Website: crate-barrel
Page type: stored-credit-cards
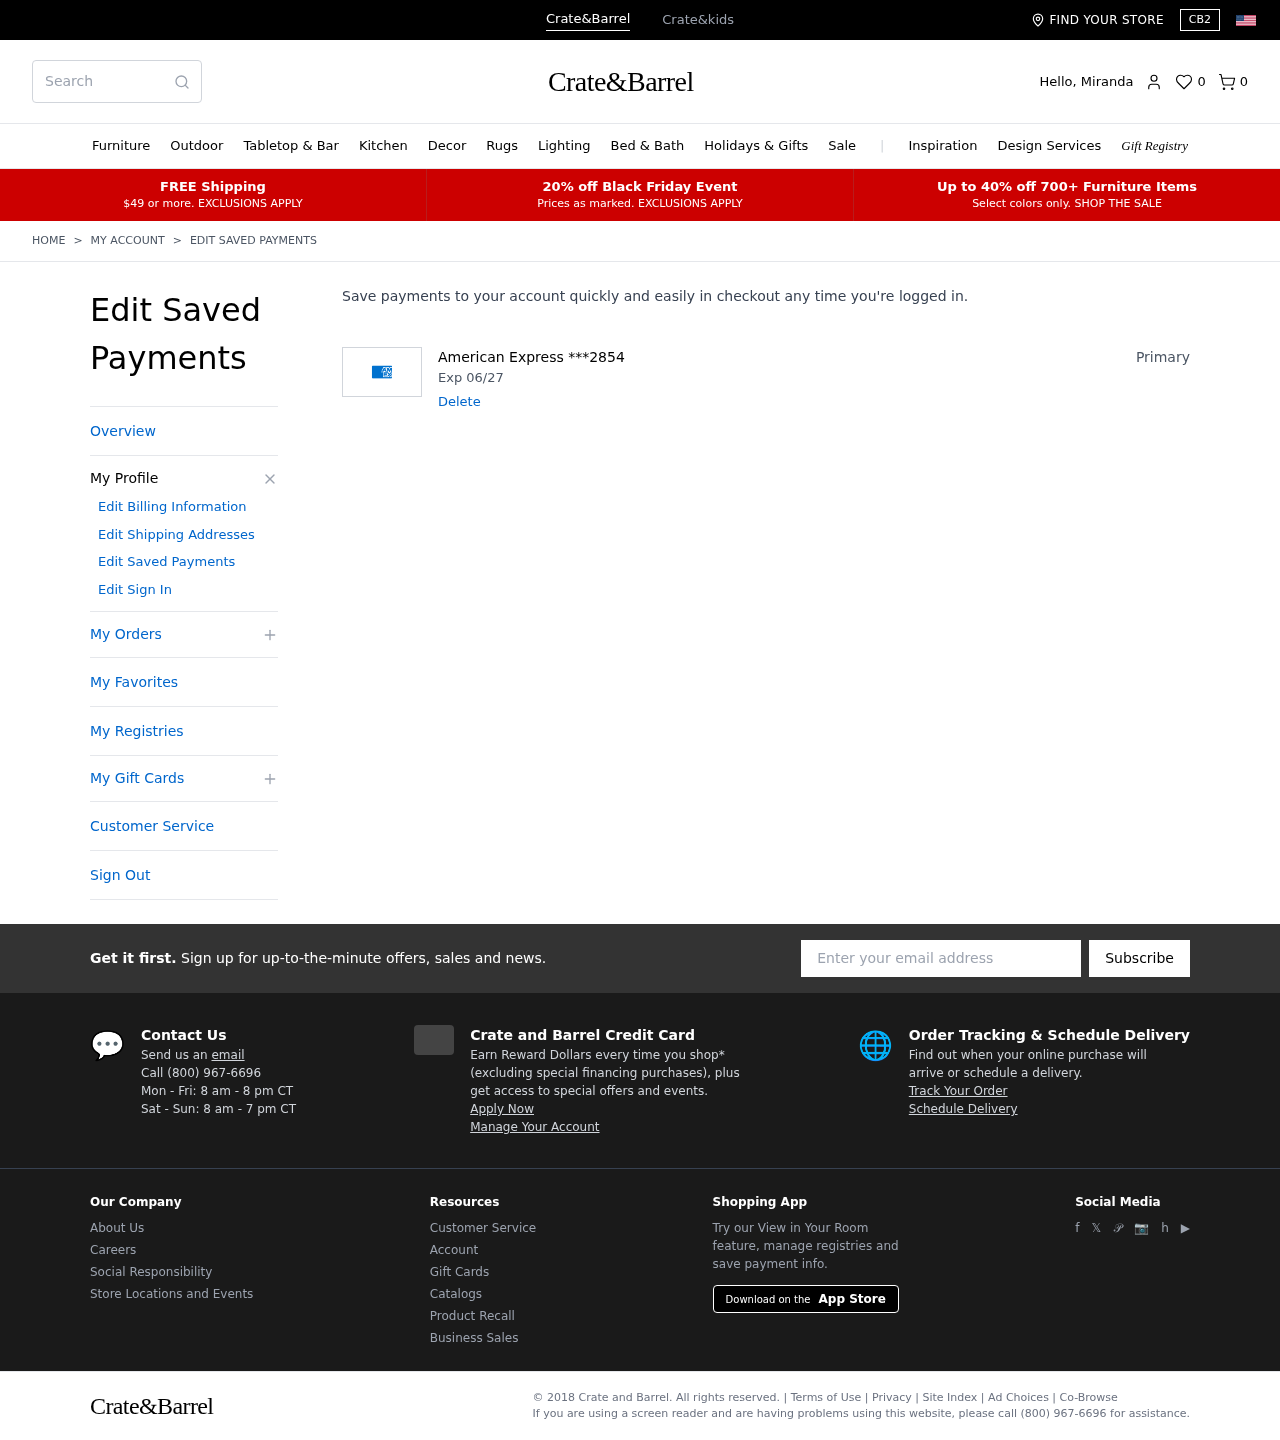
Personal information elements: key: PII_CARD_EXPIRY
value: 06/27
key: PII_CARD_LAST4
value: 2854
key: PII_CARD_TYPE
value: American Express
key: PII_FIRSTNAME
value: Miranda
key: PII_EMAIL
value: miranda_oconnor@yahoo.com
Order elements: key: ORDER_NUM_ITEMS
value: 0
Search elements: key: HEADER_SEARCH
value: Search
Other elements: key: FAVORITES_COUNT
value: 0